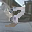
Label: 3